Question: In this sketch it draws a list of objects horizontally. Each object's x position is dependent on the object to its left. Also when the object is not on the screen it will not draw. However when i move, the objects twitch. I don't really know why, it could be that processing's load image takes a bit of time so there is a slight delay? I tested this with just drawing rectangles (rect()) and the problem doesn't happen.

The following is a code that draws images loaded from the internet with the same algorithm: (it might take a while for the sketch to load because it is retrieving the images from different websites) After running the sketch, use the left and right arrow keys to move left and right. Use the up and down arrows to change the movement speed.
'''
PImage backgroundImage;
PFont font;
int x = 0;
int xoffset = 0;
int deltax = 5;
float scale = 512/30;
float deltascale = 0.02;
ArrayList<Object> ObjectList;
class Object {
String name;
float diameter;
String unit;
String sprite;
PImage img;
int wid;
int hei;
int xpos;
Object(String Oname, float Odiameter, String Ounit, String Oimg) {
name = Oname;
diameter = Odiameter;
unit = Ounit;
img = loadImage(Oimg);
sprite = Oimg;
//img = loadImage(Oimg);
wid = img.width;
hei = img.height;
}
}
void setup() {
size(1500, 800);
frameRate(200);
fill(255,255,255);
textSize(32);
textAlign(CENTER, CENTER);
text("Images are loading (this may take a while)",700,400);
ObjectList = new ArrayList();
readObjects();
}
void addObject(String Aname, float Adiameter, String Aunit, String Aimg) {
ObjectList.add(new Object(Aname, Adiameter, Aunit, Aimg));
}
void readObjects() {
addObject("RED", 30, "m", "https://s-media-cache-ak0.pinimg.com/736x/8f/1b/cc/8f1bcc72c81d1e9370597f7239ee476a.jpg");
//addObject("ORANGE", 60, "m", "http://6iee.com/data/uploads/36/489075.jpg");
addObject("YELLOW", 70, "m", "https://i.stack.imgur.com/aez1V.jpg");
addObject("GREEN", 100, "m", "http://space-facts.com/wp-content/uploads/mars.jpg");
addObject("PURPLE", 105, "m", "http://space-facts.com/wp-content/uploads/jupiter.png");
addObject("PINK", 110, "m", "https://vignette1.wikia.nocookie.net/starwars/images/4/4a/Alderaan.jpg");
addObject("BROWN", 150, "m", "https://cdn.pixabay.com/photo/2013/07/12/16/33/venus-151142_960_720.png");
addObject("GRAY", 180, "m", "http://www.lpi.usra.edu/lpi_40th/images/1989/neptune.jpg");
//addObject("WHITE", 200, "m", "http://www.clipartkid.com/images/19/log-in-sign-up-upload-clipart-Dpr48a-clipart.png");
addObject("INDIGO", 300, "m", "https://upload.wikimedia.org/wikipedia/commons/thumb/a/a0/Sun_in_February.jpg/155px-Sun_in_February.jpg");
addObject("SKYBLUE", 301, "m", "https://upload.wikimedia.org/wikipedia/commons/e/ea/Uranus_(Edited).jpg");
addObject("BLUE", 1000, "m", "https://vignette2.wikia.nocookie.net/heman/images/3/36/Earth.jpg");
}
void draw() {
fill(0,0,0);
rect(0, 0, 1500, 800);
int x = 0 + xoffset;
for ( Object drawObject : ObjectList ) {
float dia = drawObject.diameter;
if (x+drawObject.img.width >= 0 && x <= 1500) {
//checks if image is too small to be drawn
int drawWidth = int(scale * dia);
int drawHeight = int(drawWidth * drawObject.hei / drawObject.wid);
if (drawWidth > 0 && drawHeight > 0) {
drawObject.img.resize(drawWidth, drawHeight);
image(drawObject.img, x, 400-(drawObject.img.height/2));
//calculates font size relative to object's current size
int textSize;
//checks if the name or diameter is longer, then uses the longer one for calculation
fill(255,255,255);
if (drawObject.name.length() < str(drawObject.diameter).length()) {
textSize = int(drawObject.img.width/str(drawObject.diameter).length());
} else {
textSize = int(drawObject.img.width/drawObject.name.length());
}
if (textSize > 0) {
textSize(textSize);
float texty = 418+(drawObject.img.height/2);
if (texty < (418+(drawObject.img.height/2))) {
texty = 418;
}
text(drawObject.name, x+(drawObject.img.width/2), texty);
text(drawObject.diameter+drawObject.unit, x+(drawObject.img.width/2), texty+textSize);
}
}
drawObject.xpos = x;
x += (drawObject.img.width*0.08 + drawObject.img.width);
}
//display deltax
textSize(32);
text(str(deltax), 1450, 10);
text(str(deltascale), 1450, 50);
println(str(scale));
}
}
void mouseWheel(MouseEvent event) {
float e = event.getCount();
if (e < 0) {
scale *= (1 + deltascale);
} else if (e > 0) {
scale *= (1 - deltascale) ;
}
}
void keyPressed() {
if (key == CODED) {
if (keyCode == LEFT) {
xoffset += deltax;
} else if (keyCode == RIGHT) {
xoffset -= deltax;
} else if (keyCode == UP) {
deltax += 5;
} else if (keyCode == DOWN) {
deltax -= 5;
}
}
if (key == 'r') {
//reloadObjects();
} else if (key == 'q') {
deltascale += 0.02;
} else if (key == 'a') {
deltascale -= 0.02;
}
if (deltax < 0) {
deltax = 0;
} else if (deltascale < 0) {
deltascale = 0;
}
}
'''
the following original code will NOT work because it uses images that only I have.
<URL>
I hope someone can help me with this bug, or help me improve my algorithm.
EDIT: Code is now verifiable and presents the problems I'm having
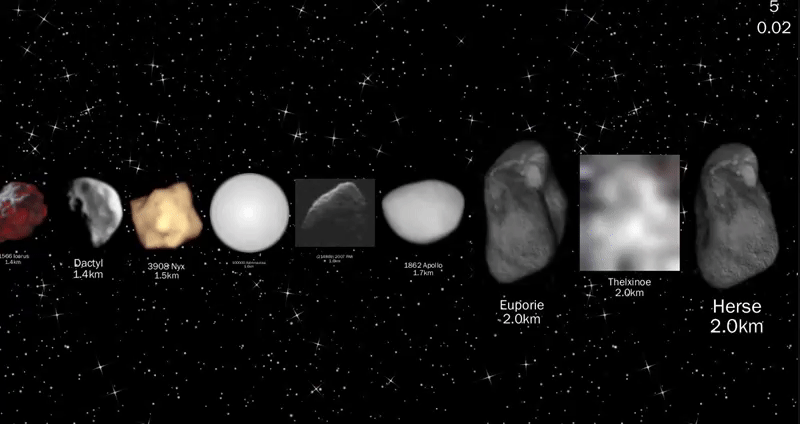
Answer: Well, I noticed that the image jumps whenever one of your images is about to go off the left edge of the screen. It looks like you may be calculating the x position differently as each of your images goes offscreen. Try getting rid of your 'if (x+drawObject.img.width >= 0 && x <= 1500)' test (comment it out temporarily), but keep the code inside the 'if'.
Few points:
- - 'img.resize()''width, height''image()''scale()''drawWidth/Height''img.width/height'- 'imageMode(CENTER)''400'- 'width''height'